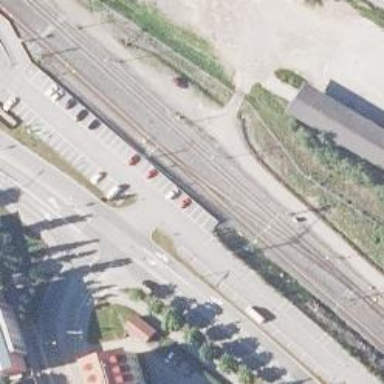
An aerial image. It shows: Railway siding with rails.